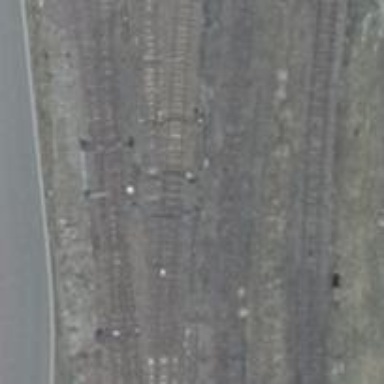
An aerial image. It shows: Railway switch.